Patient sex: M
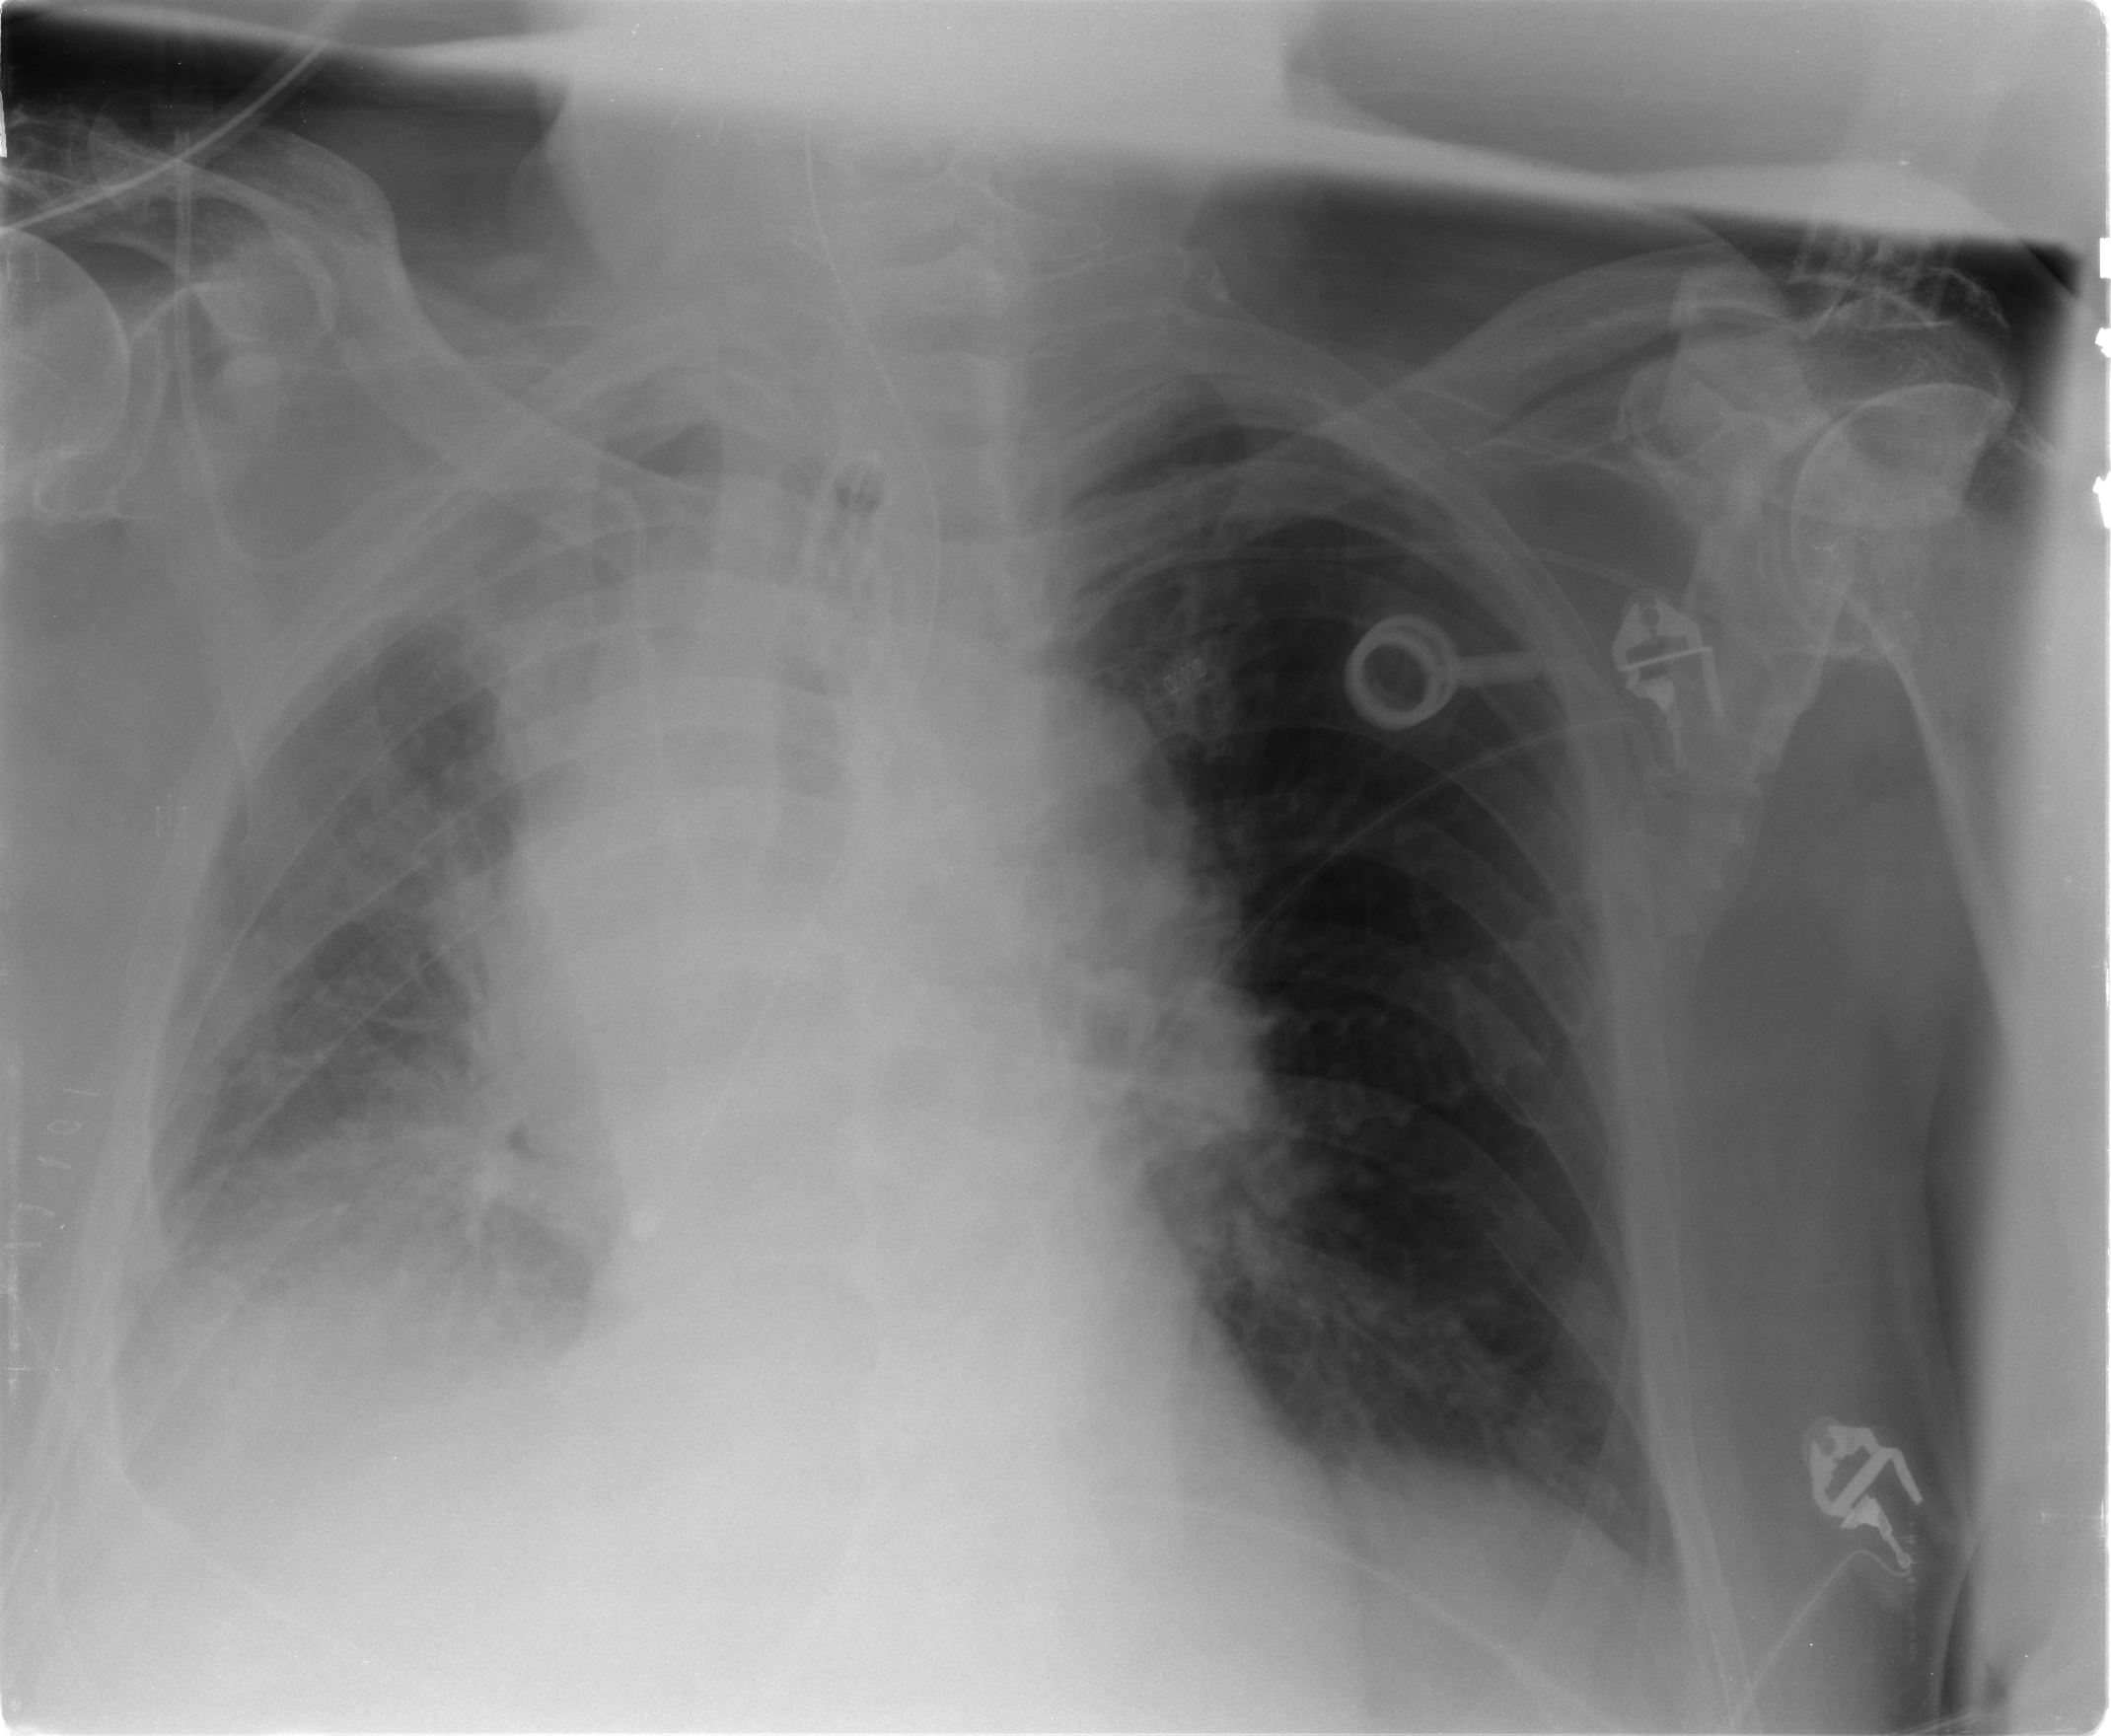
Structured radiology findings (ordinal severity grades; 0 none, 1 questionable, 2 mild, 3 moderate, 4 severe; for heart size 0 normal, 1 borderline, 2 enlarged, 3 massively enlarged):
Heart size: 1
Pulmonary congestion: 2
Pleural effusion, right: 3
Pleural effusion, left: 2
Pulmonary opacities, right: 2
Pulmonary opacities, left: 0
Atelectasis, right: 4
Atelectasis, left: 2